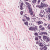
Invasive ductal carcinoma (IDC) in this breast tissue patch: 0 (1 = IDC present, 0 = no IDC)